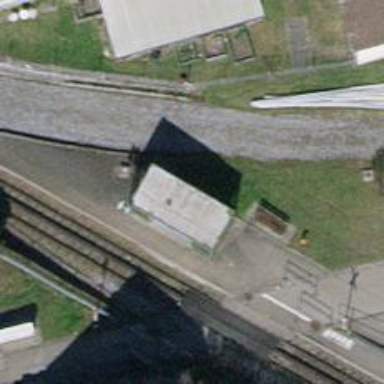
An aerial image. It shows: Halt on the railway.